Field crop: maize
Growth stage: 2
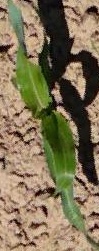
Species: maize